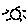
Label: sun